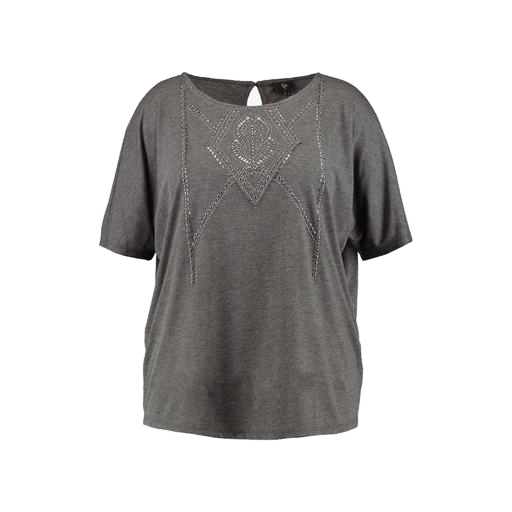
black plus size printed t-shirt only macy, gray embellished t-shirt, short-sleeve top only macy, white background